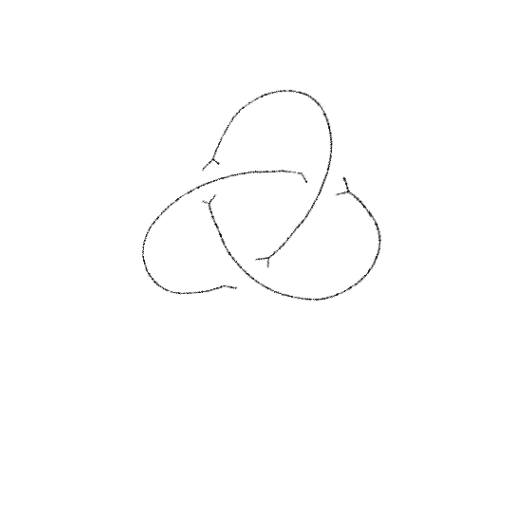
Crossing number: 3